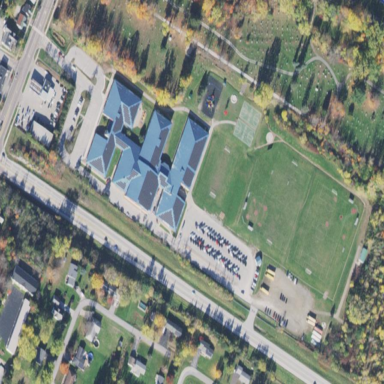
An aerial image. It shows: School.